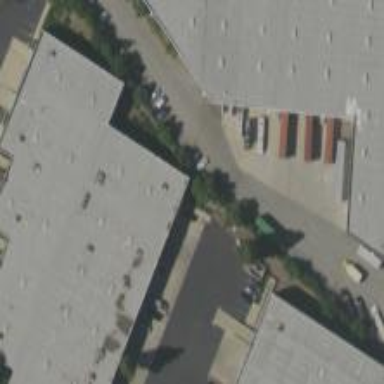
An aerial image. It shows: Warehouse building.